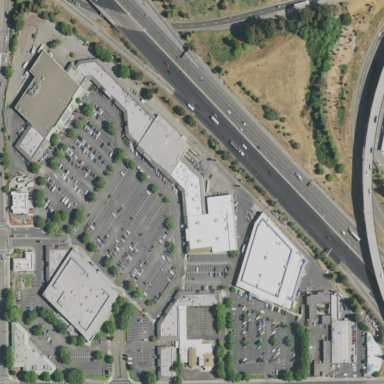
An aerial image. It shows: Retail area.